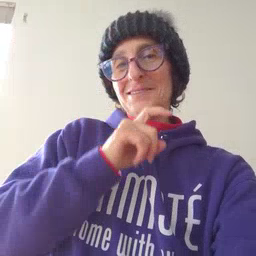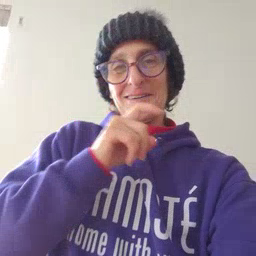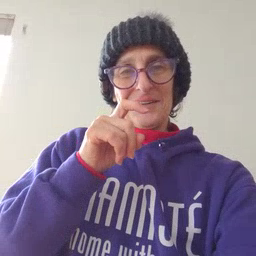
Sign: doll